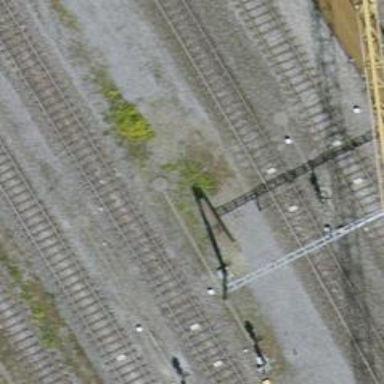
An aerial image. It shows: Siding railway line with electrified contact line for the trains.